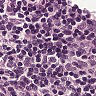
Metastatic tissue present: no